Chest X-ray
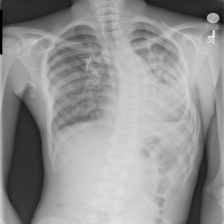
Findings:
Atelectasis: negative
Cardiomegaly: negative
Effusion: negative
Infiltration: negative
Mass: negative
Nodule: negative
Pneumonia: negative
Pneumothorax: negative
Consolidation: negative
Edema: negative
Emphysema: negative
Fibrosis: negative
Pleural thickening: negative
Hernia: negative